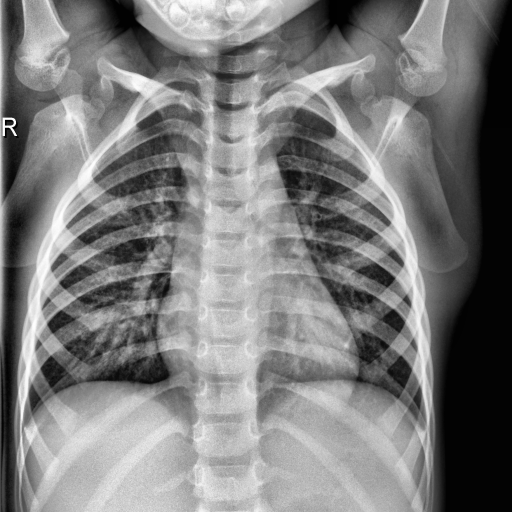
Finding: NORMAL